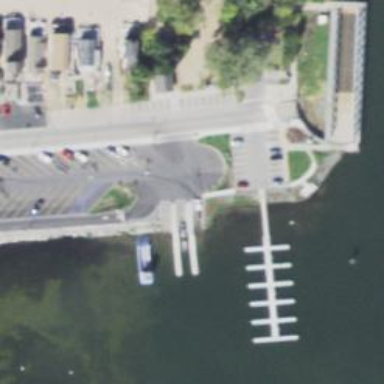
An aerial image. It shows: Slipway on leisure land.